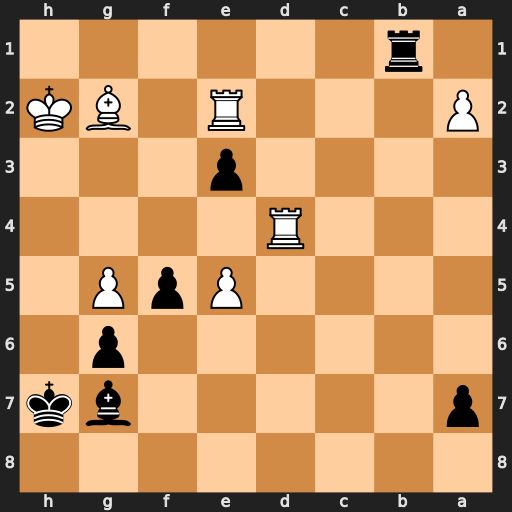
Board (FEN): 8/p5bk/6p1/4PpP1/3R4/4p3/P3R1BK/1r6
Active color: b
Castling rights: -
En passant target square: -
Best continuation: Bxe5+ Kh3 Bxd4